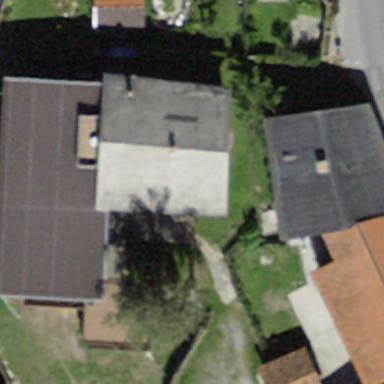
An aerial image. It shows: Residential building with gabled roof. The roof is oriented along the building and has snowy color.